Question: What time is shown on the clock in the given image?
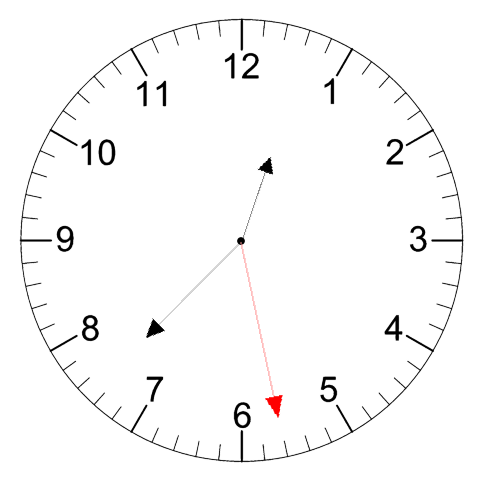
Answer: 12:37:28